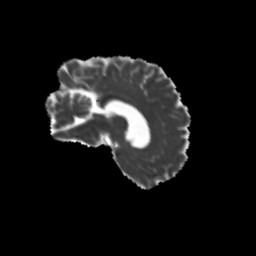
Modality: MD
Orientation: sagittal
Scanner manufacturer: siemens
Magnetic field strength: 3 T
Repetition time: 9.2 s
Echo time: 0.084 s